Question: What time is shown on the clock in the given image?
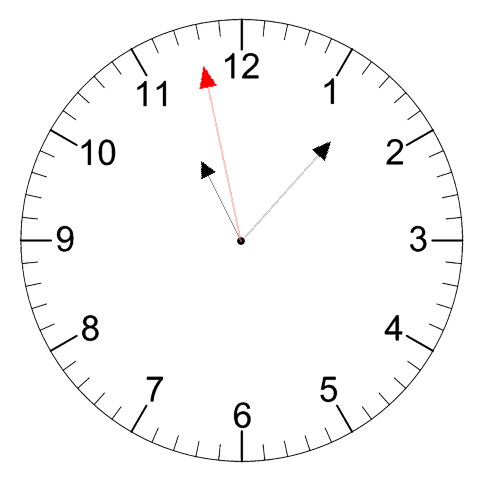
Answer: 11:06:58